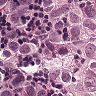
Metastatic tissue present: yes